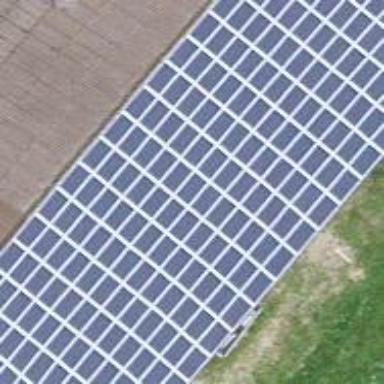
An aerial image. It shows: Solar photovoltaic panel generator.